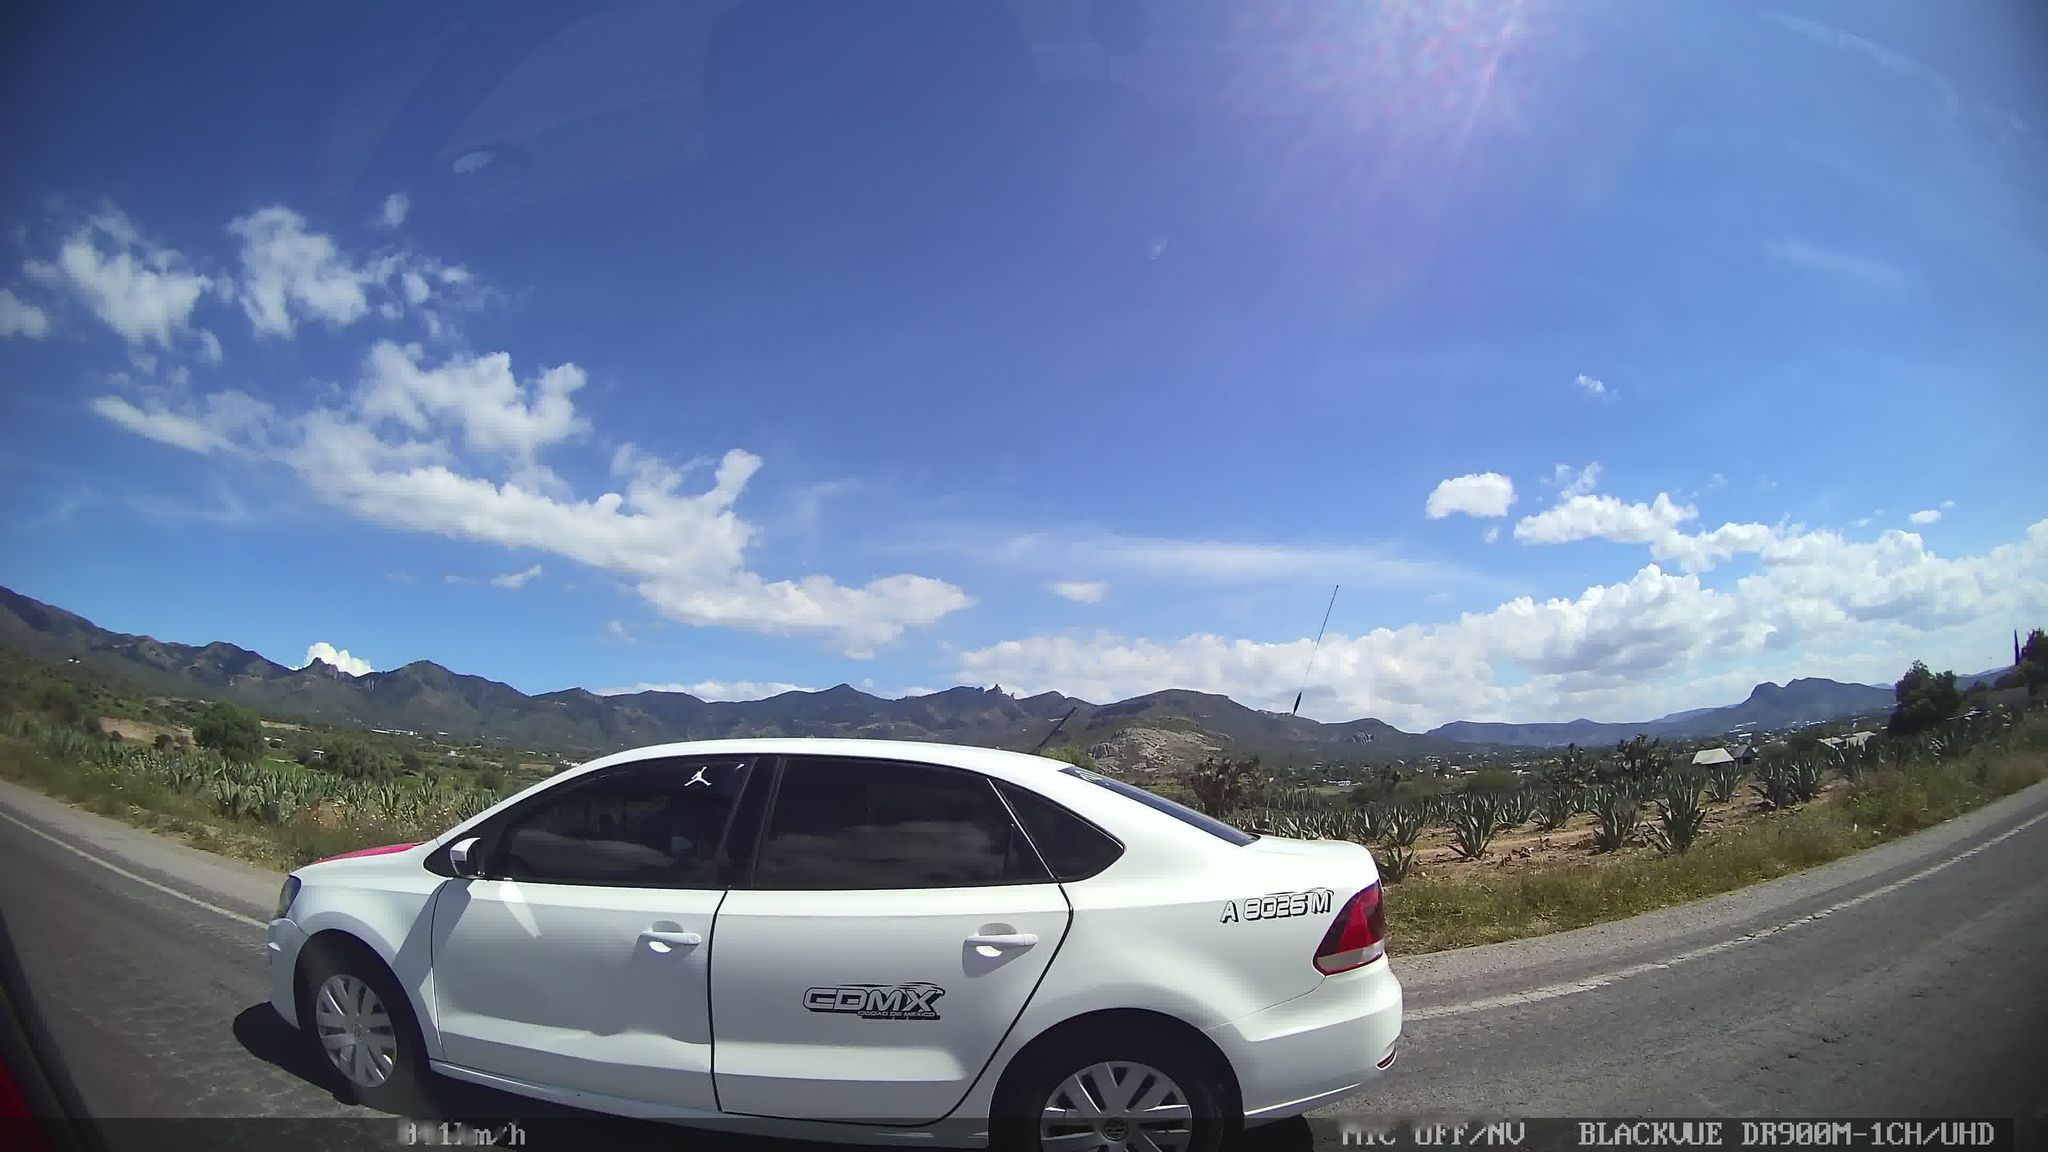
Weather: clear
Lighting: day
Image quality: good
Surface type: driving surface
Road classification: primary
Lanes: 2
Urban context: semi-dense urban cluster
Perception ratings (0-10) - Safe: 1.37, Lively: 3.48, Beautiful: 0.69, Boring: 4.43, Depressing: 6.18, Wealthy: 7.27